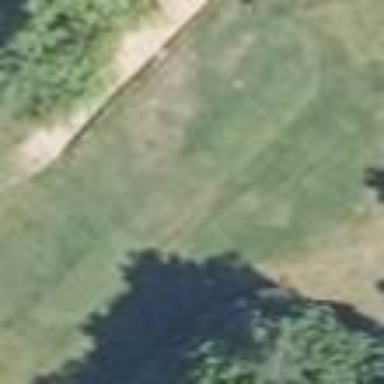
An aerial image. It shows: Golf tee.